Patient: sex F, age 40
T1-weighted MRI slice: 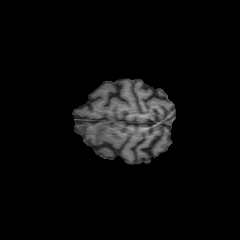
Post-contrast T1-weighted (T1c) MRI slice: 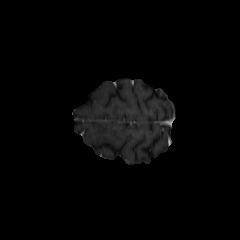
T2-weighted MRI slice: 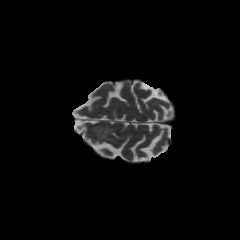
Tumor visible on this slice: yes
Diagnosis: Astrocytoma, IDH-mutant
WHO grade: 2